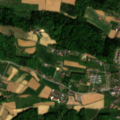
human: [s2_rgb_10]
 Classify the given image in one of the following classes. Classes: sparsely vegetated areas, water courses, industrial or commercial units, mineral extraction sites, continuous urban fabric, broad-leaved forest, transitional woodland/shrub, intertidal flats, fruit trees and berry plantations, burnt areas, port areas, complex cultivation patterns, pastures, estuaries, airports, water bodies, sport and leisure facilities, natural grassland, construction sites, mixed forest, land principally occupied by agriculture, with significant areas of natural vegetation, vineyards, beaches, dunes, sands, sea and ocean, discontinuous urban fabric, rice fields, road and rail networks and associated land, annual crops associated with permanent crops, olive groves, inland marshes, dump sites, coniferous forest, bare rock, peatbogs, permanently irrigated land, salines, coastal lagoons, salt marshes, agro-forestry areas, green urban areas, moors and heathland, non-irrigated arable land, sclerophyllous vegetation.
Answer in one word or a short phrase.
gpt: discontinuous urban fabric, complex cultivation patterns, broad-leaved forest